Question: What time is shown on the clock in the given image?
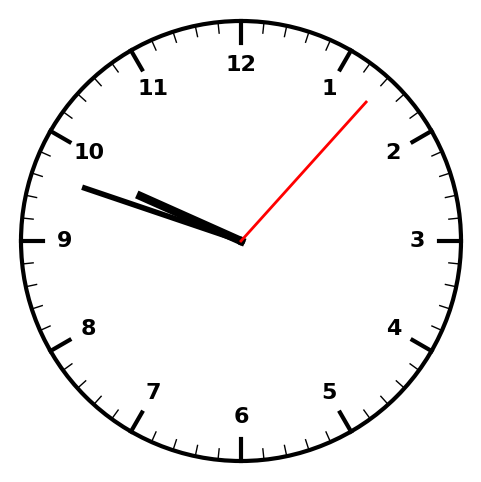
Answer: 09:48:07